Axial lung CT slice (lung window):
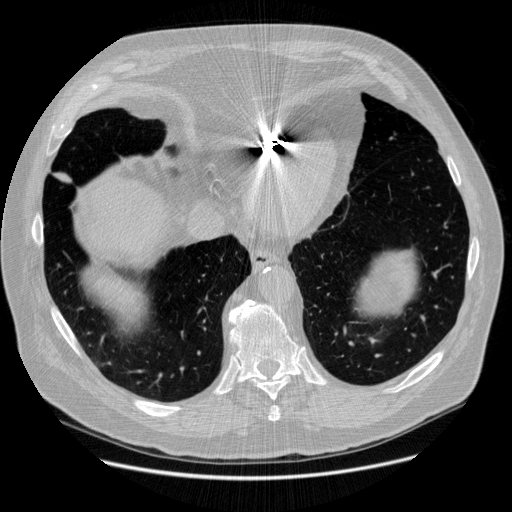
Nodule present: no